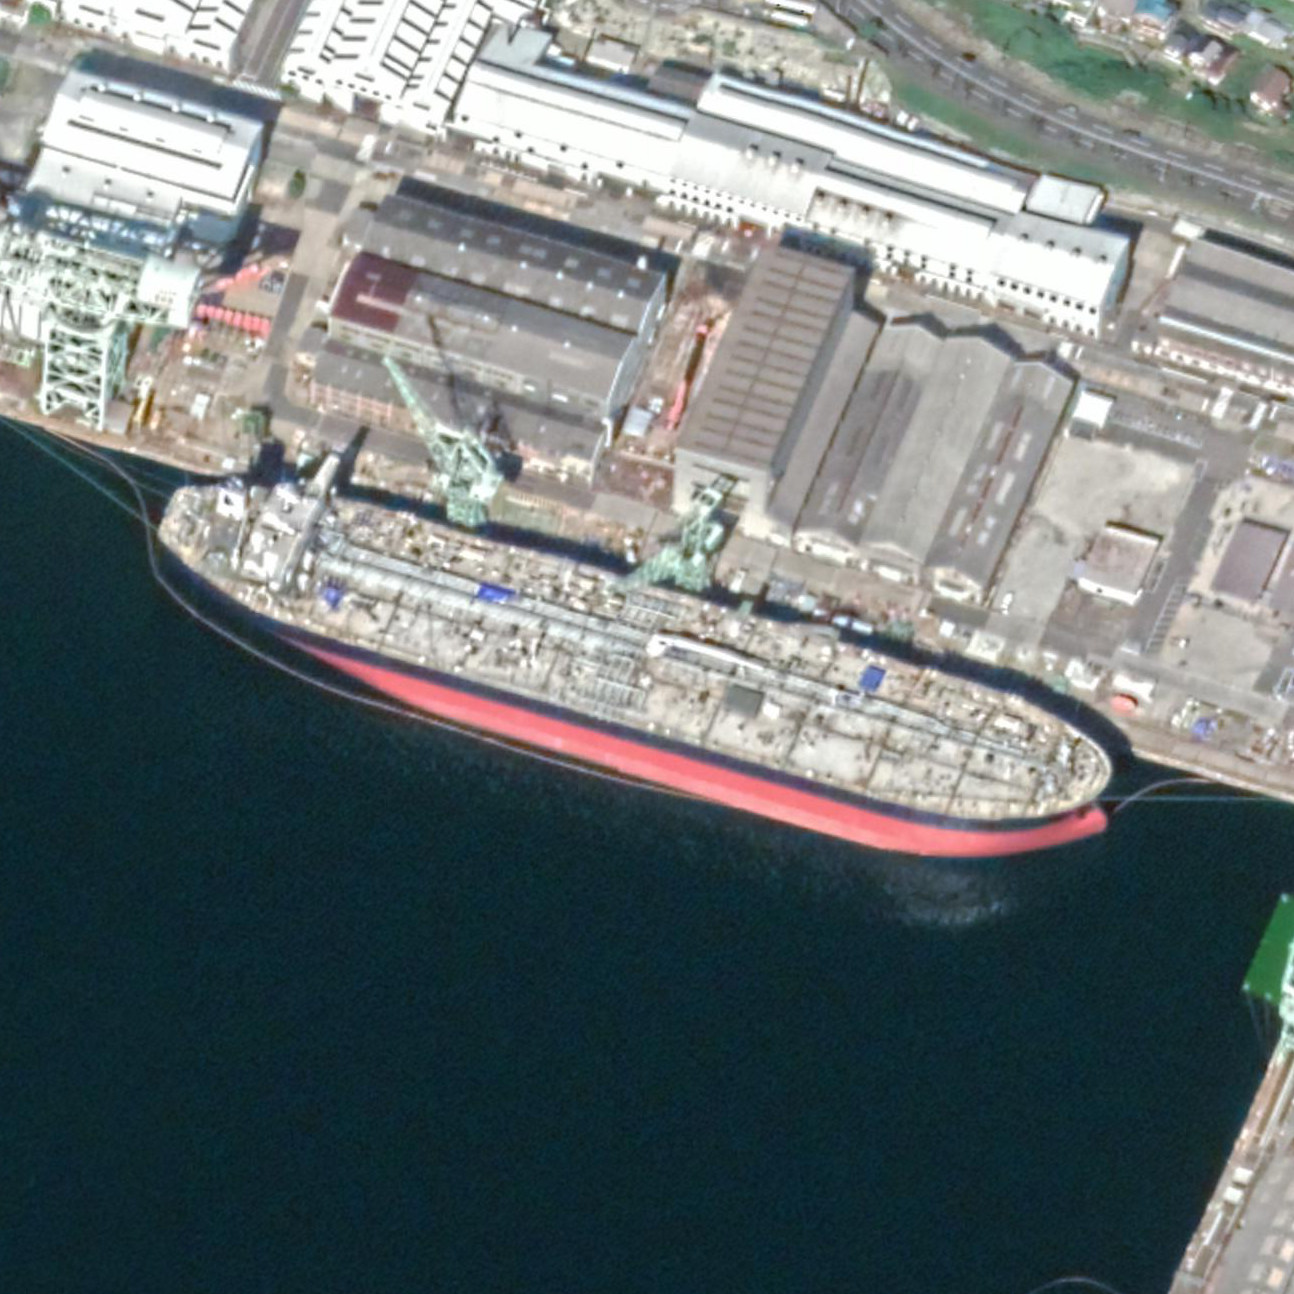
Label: civil